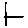
Label: line